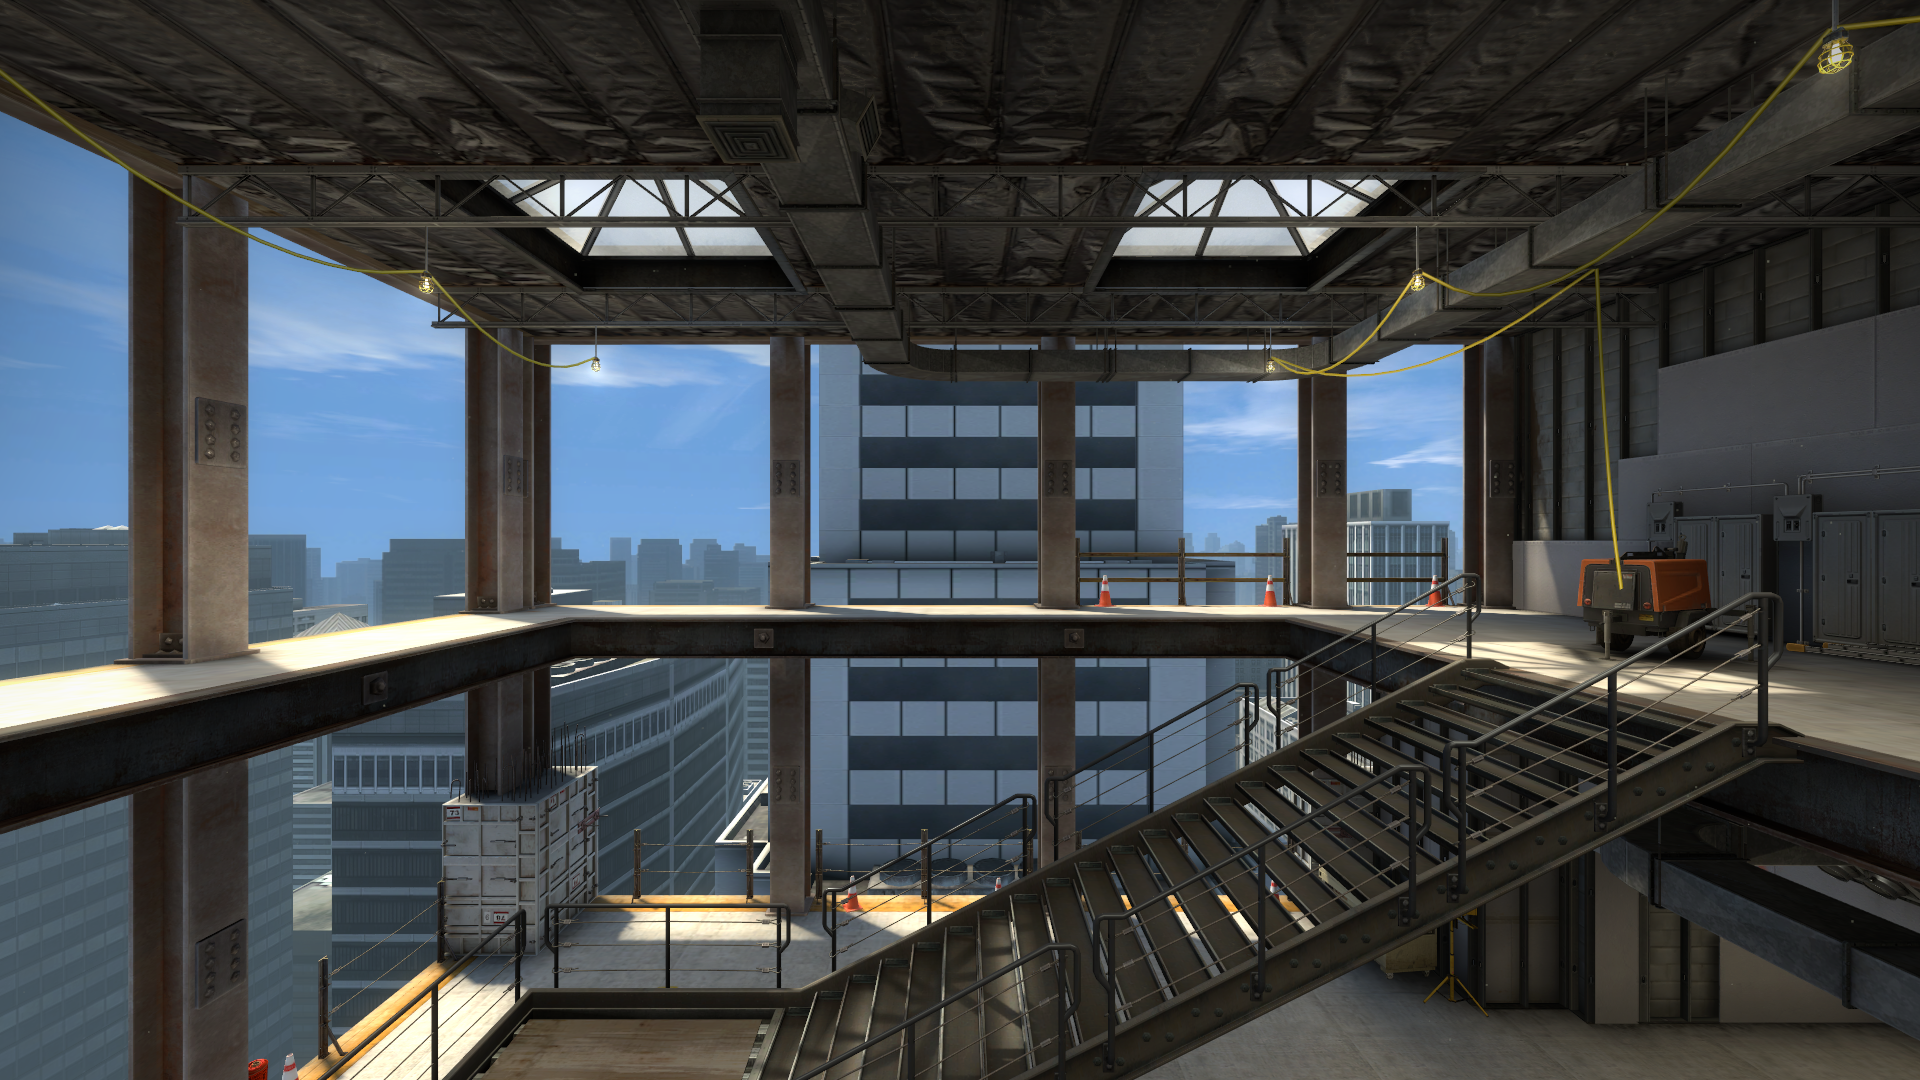
Map: de_vertigo